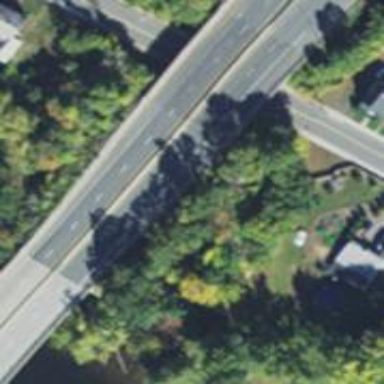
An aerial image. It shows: Asphalt road designated as trunk highway.